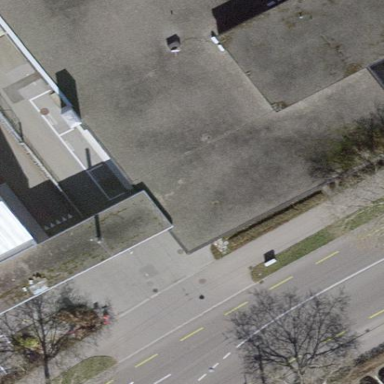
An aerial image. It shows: View of roof of building.